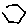
Label: hexagon